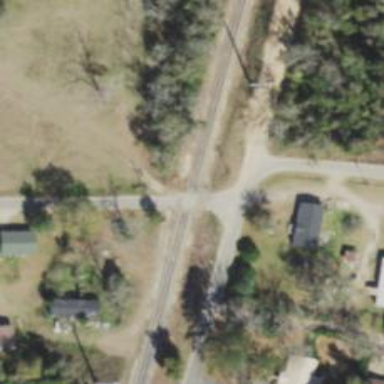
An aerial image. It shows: Level crossing along the railway.